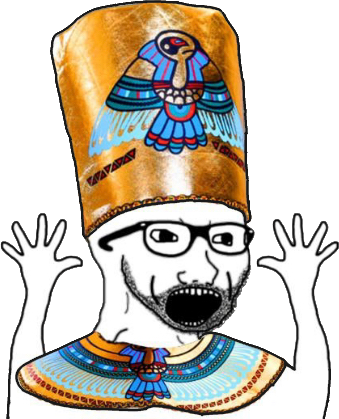
Label: 5_Soyjak